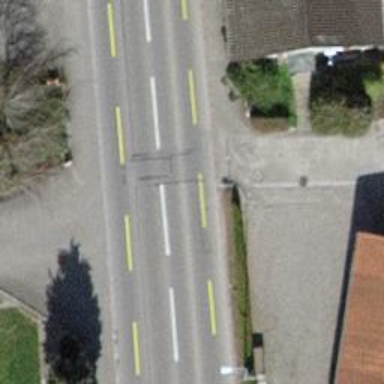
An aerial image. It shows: Bollard.